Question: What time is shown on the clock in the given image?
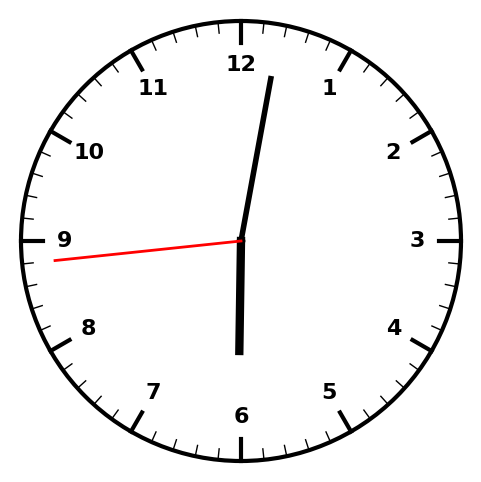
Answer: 06:01:44